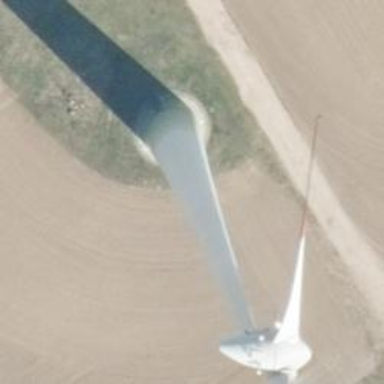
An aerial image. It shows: Wind generator powered by horizontal axis wind turbine.